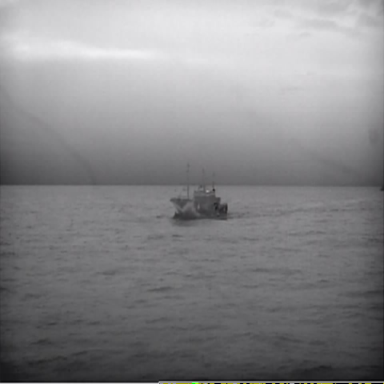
There is a bulk_carrier in the infrared image.